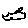
Label: cloud